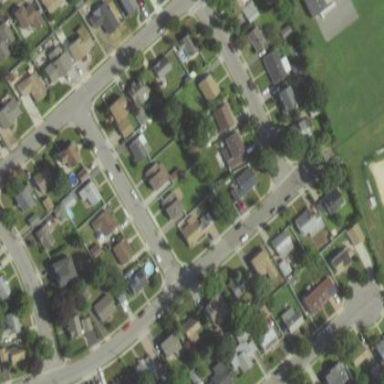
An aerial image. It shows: Sidewalk.